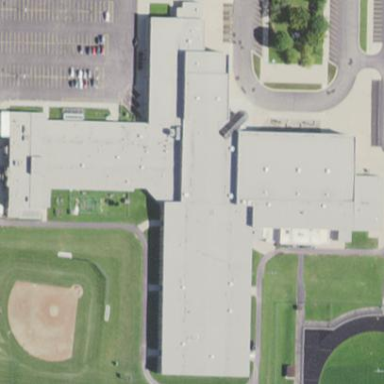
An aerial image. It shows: School building.